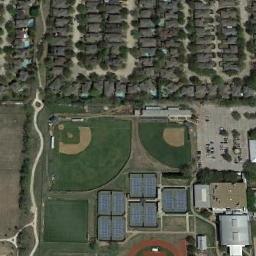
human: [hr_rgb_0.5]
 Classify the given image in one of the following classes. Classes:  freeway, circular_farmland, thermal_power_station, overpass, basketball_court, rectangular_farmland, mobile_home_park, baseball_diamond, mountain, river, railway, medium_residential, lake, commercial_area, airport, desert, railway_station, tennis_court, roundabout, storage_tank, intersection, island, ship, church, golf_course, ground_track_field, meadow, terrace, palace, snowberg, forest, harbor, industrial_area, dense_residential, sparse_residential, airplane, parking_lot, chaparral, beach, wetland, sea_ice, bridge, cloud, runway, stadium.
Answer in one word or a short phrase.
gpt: baseball_diamond